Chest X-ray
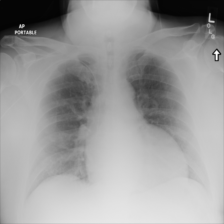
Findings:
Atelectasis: negative
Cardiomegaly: negative
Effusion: negative
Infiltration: negative
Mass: negative
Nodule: negative
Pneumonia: negative
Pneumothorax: negative
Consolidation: negative
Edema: negative
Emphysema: negative
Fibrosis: negative
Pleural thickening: negative
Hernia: negative